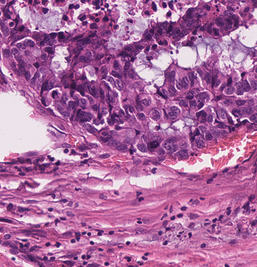
Tumor epithelial tissue: yes
Tumor-associated stroma tissue: yes
Normal tissue: no